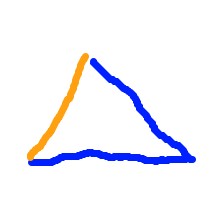
Shape: triangle